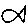
Label: fish